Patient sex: M
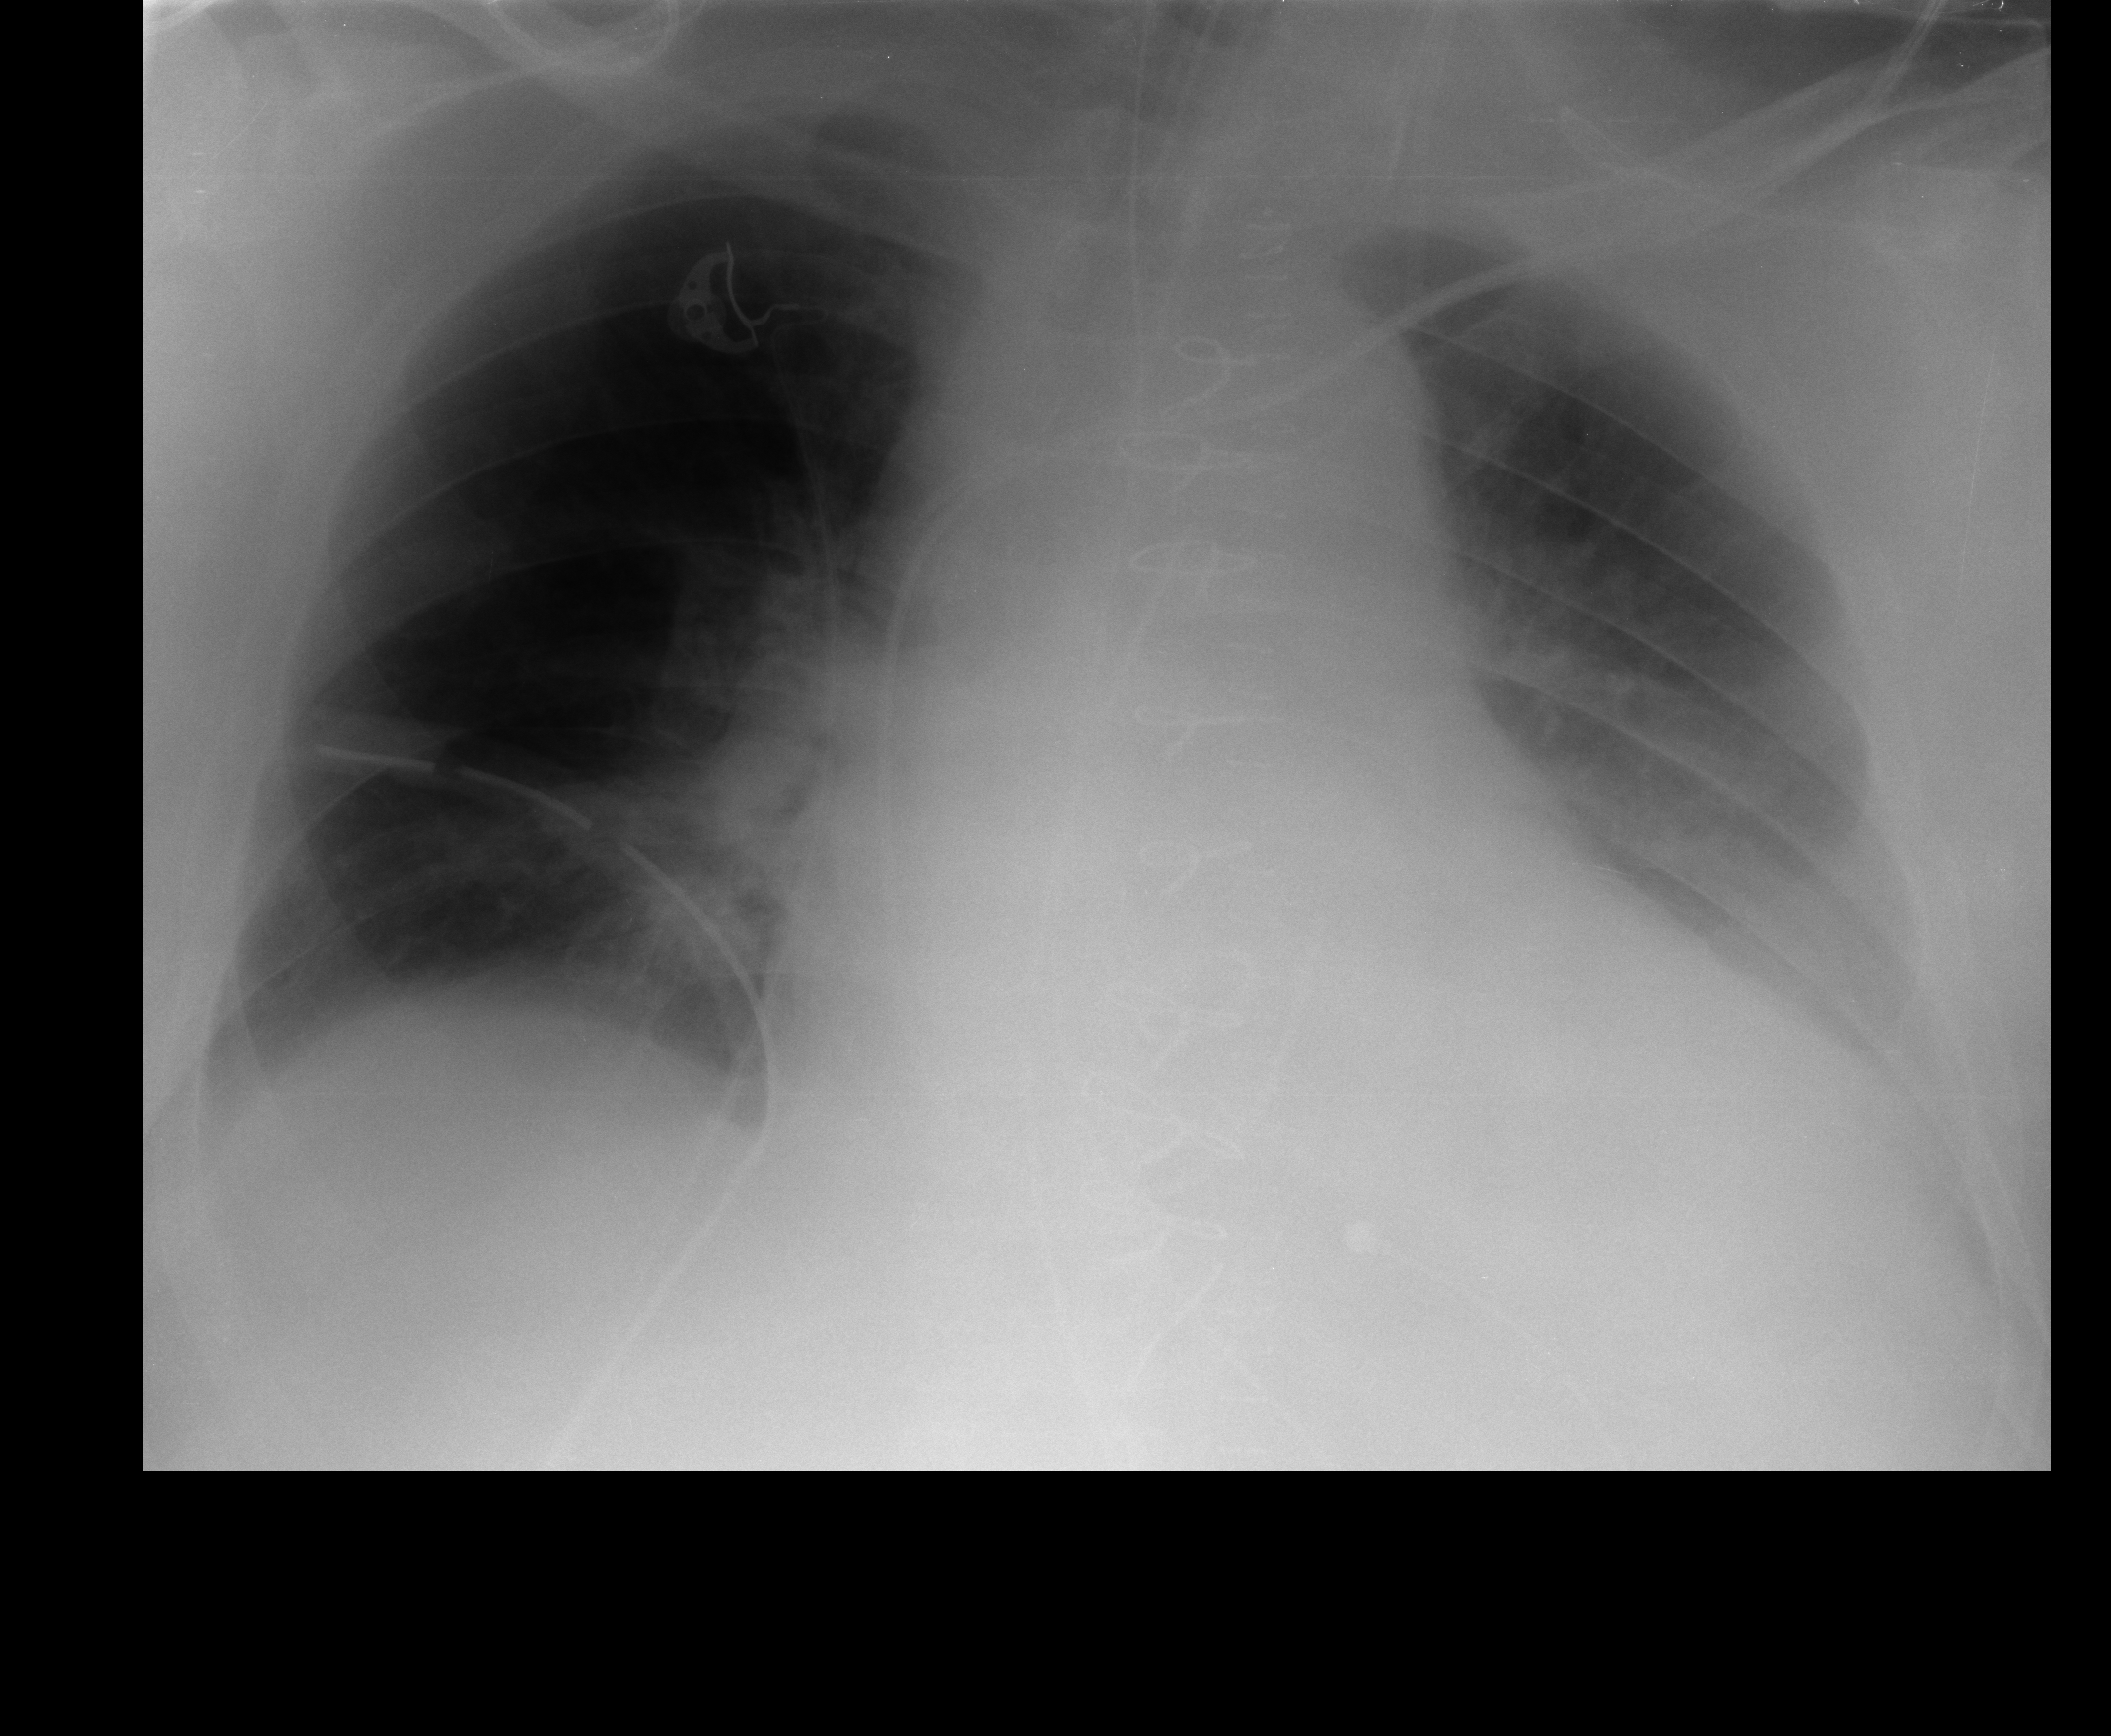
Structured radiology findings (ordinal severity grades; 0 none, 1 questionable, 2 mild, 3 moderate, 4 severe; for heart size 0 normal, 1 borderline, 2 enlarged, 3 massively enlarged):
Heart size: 2
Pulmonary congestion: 2
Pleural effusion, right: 1
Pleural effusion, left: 3
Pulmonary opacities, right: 0
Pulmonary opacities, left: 0
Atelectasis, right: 2
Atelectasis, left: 2